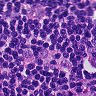
Metastatic tissue present: yes